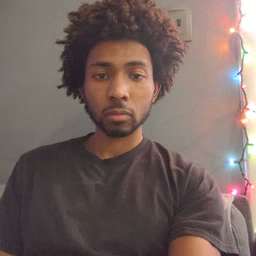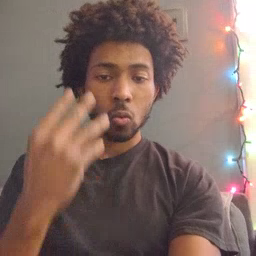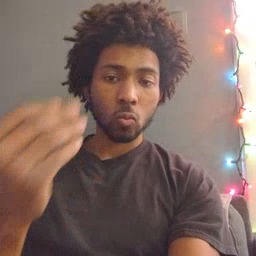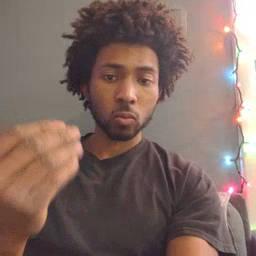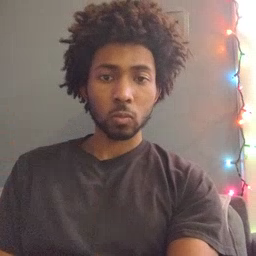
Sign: go